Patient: sex M, age 62
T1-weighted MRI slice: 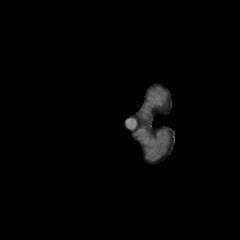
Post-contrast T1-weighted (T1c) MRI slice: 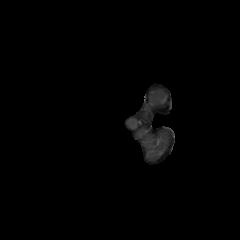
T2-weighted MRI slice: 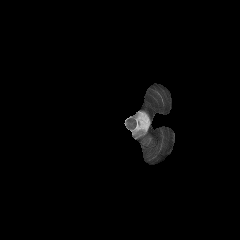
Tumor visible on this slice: no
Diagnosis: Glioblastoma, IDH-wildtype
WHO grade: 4